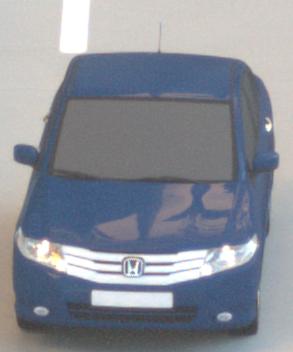
Make: Honda
Model: City
Detailed model: Gen. 6
Model produced from: 2008
Model produced until: 2013
Doors: 4
Color: blue
Road condition: dry road
Daytime: sunrise or sunset
Contrast: medium contrast